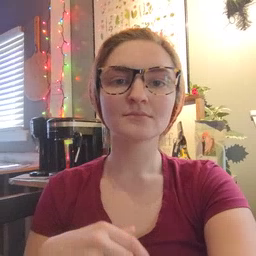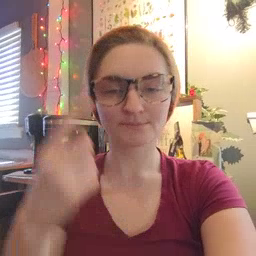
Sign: penny